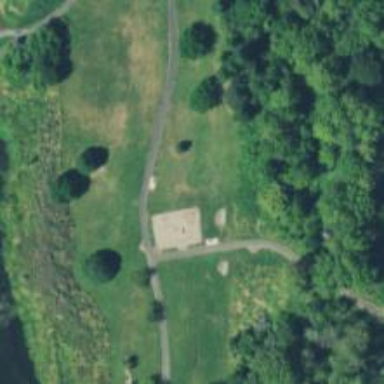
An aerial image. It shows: Disc golf tee area.